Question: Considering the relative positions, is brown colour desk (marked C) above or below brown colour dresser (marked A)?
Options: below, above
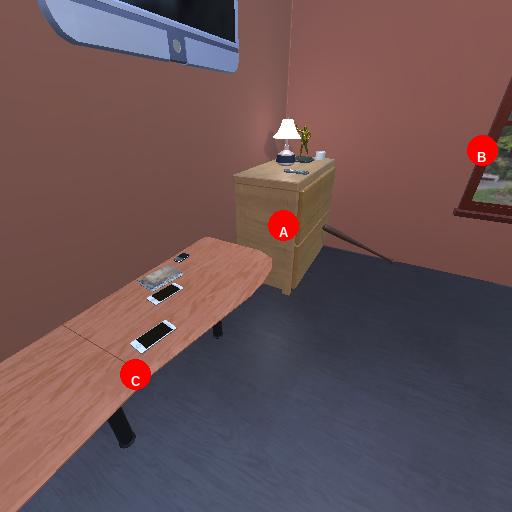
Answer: below